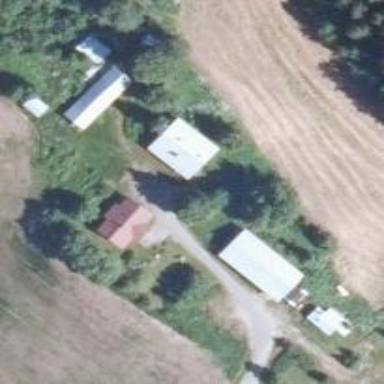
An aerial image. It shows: Farmyard area.